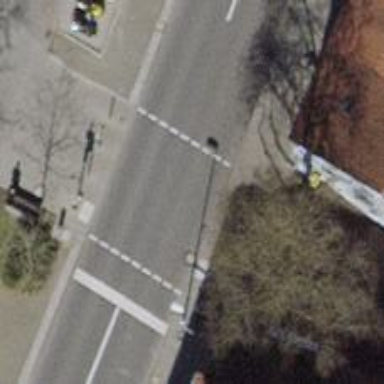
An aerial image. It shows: Pedestrian road made of paving stones.